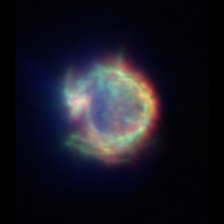
Taxon: Ciliates
Group: Other